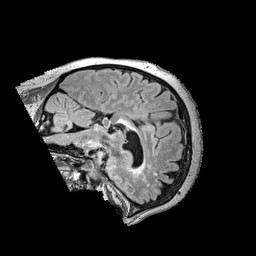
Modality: FLAIR
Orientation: sagittal
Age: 51
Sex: female
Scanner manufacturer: siemens
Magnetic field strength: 3 T
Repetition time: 5 s
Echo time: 0.387 s